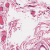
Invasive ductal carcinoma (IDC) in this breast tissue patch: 0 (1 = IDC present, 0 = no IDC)